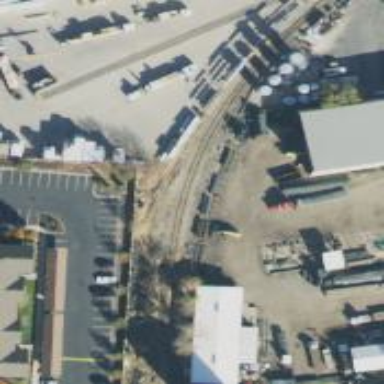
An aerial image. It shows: Rail spur service.